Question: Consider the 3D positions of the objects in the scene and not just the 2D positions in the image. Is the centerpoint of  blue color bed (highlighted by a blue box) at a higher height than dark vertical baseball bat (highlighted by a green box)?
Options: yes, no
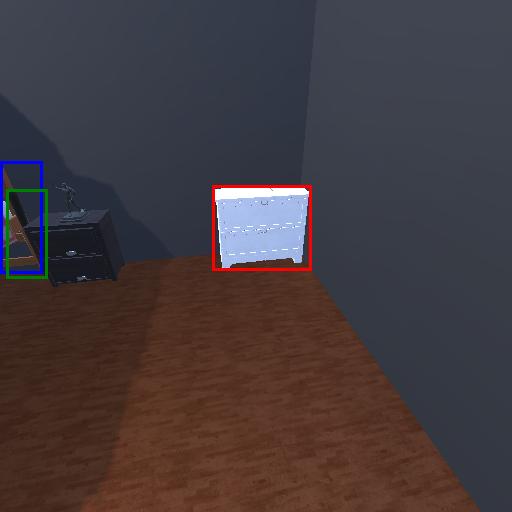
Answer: yes